Question: I'm using 12 tabs in an Activity, in the Action Bar .
As expected, I get a horizontall scrolling list of tabs under my action bar. In the screenshot below, you can see that the last tab (B, on the right) is noticably smaller than the other tabs .
You can see from the blue glow that there is nothing more to scroll. I'm using the default Theme.Holo.Light.DarkActionbar, without any custom view yet.
Why is this last tab smaller than the other ? And how can I make sure that it gets the same width as the others ?

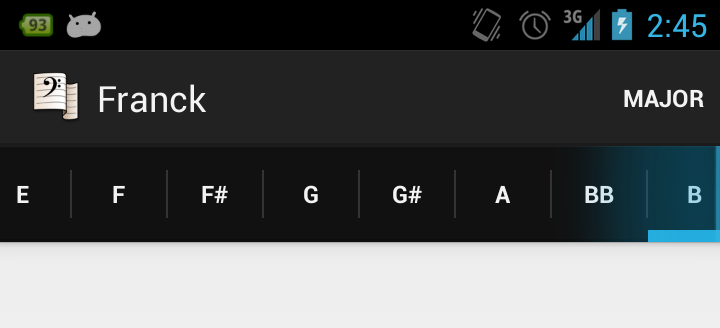
Answer: Indeed I came accross the same problem and the only work around I found was to disable the dividers between tabs. Looks like there is a bug in the native actionbar that does not take care of the dividers size when measuring tab bar container.
'''
<style name="actionBarTabBarStyle" parent="@style/Widget.Sherlock.Light.ActionBar.TabBar">
<item name="android:showDividers">none</item>
</style>
'''
(Here I'm using actionbarsherlock but it is not the source of the problem you could extend your style from parent="@android:style/Widget.Holo.ActionBar.TabBar")
And apply it in your theme:
'''
<item name="android:actionBarTabBarStyle">@style/actionBarTabBarStyle</item>
'''
If you absolutely need the actionBar divider, one simple solution may be to add it directly to the tab background (left or right)